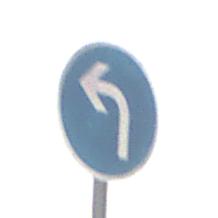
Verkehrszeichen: VorgeschriebeneFahrtrichtungLinks
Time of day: MorningAfternoon
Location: Outdoor (Suburban)
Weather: Clear
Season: NotSpecified
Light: Natural